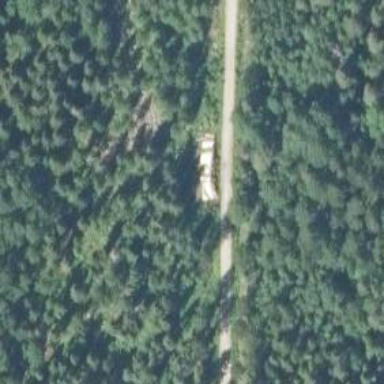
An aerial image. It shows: Unclassified road.